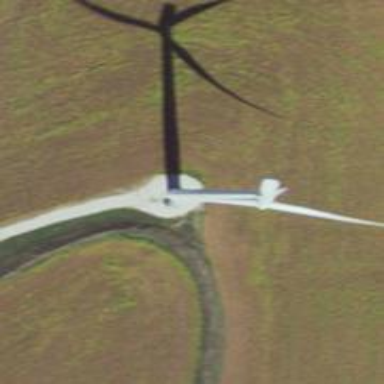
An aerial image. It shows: Wind generator in the form of horizontal axis wind turbine.